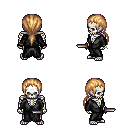
a pixel art fantasy rpg character, male body template, skeleton, gray robe, gold greaves, light blonde ponytail hairstyle, bracelets, dagger, four views (front, back, left, right), 2x2 character sprite sheet, small pixel art, hard edges, no anti-aliasing